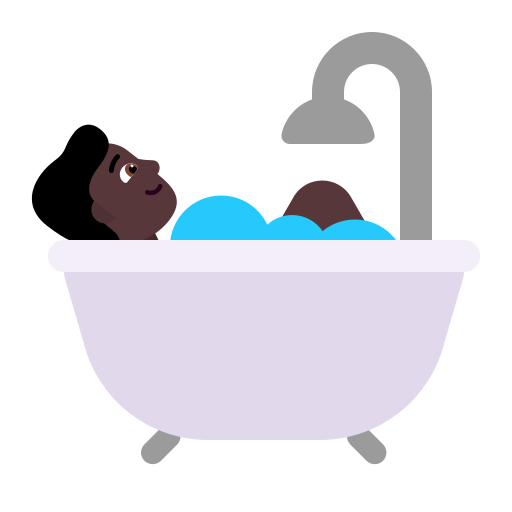
person taking bath flat dark